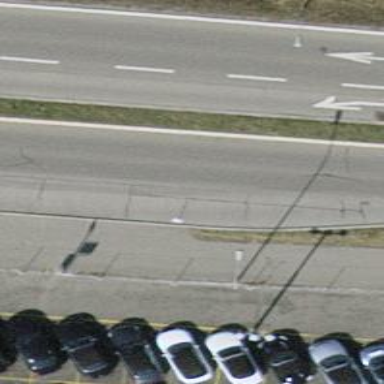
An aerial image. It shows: Bus stop with platform for public transport.